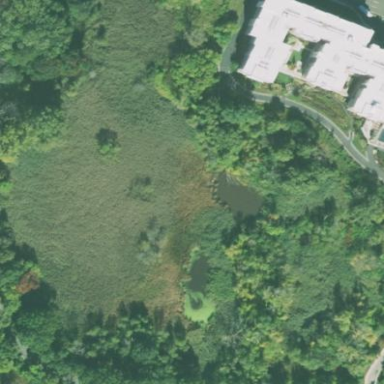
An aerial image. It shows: Wetland area characterized by wet meadow.